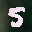
Label: 5